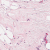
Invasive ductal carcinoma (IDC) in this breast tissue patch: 0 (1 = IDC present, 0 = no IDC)